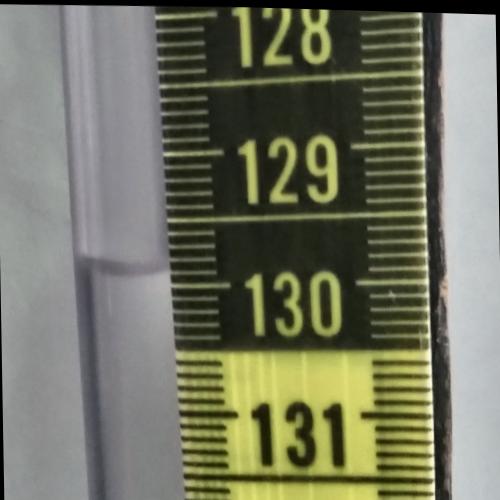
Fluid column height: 130.9 cm